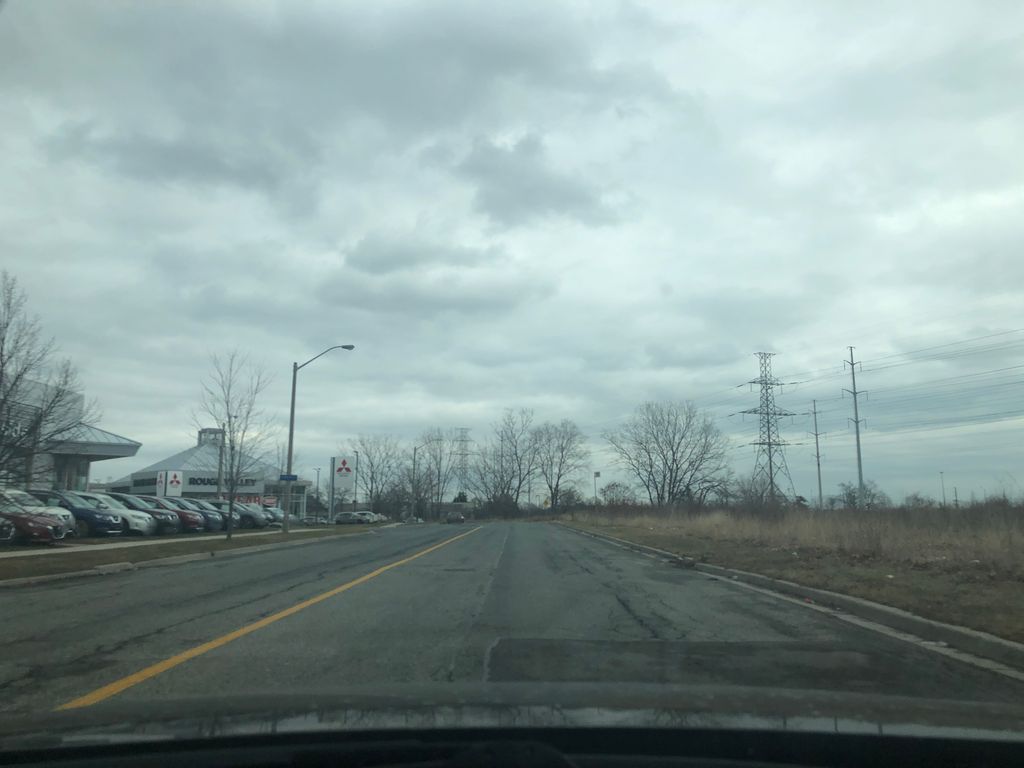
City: toronto